Interaction volume radius: 5 \u00c5
Interaction volume height: 10 \u00c5
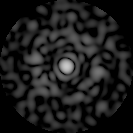
Disorder parameter: 0.8491